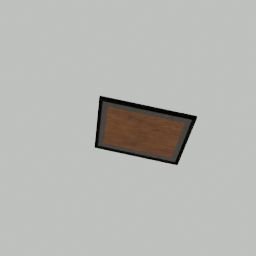
Label: decoration